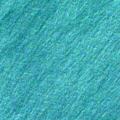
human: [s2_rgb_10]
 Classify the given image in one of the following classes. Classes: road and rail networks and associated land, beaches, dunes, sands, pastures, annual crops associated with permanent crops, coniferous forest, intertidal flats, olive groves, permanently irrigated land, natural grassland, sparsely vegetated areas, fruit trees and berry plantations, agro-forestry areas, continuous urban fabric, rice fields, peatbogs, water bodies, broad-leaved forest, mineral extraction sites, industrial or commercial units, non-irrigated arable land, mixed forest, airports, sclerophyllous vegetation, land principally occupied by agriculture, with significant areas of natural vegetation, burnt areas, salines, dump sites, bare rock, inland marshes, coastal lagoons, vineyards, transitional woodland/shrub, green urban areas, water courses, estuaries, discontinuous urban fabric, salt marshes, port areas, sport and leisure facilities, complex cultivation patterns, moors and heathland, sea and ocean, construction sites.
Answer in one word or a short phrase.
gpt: sea and ocean